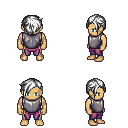
a pixel art fantasy rpg character, male body template, human, tanned skin, steel chest armor, magenta pants, white pixie cut hairstyle, four views (front, back, left, right), 2x2 character sprite sheet, small pixel art, hard edges, no anti-aliasing